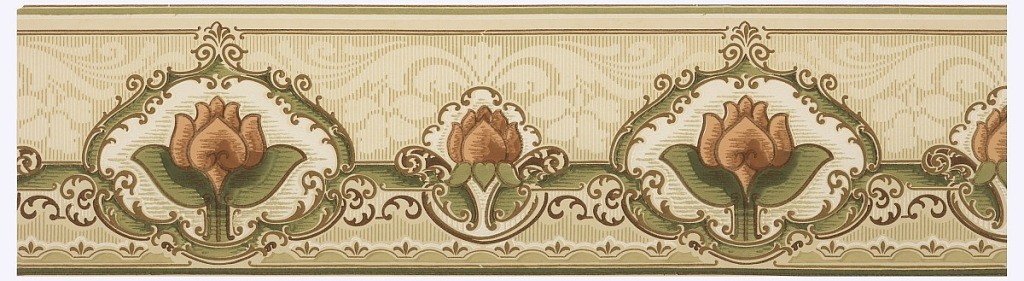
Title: Sidewall and border
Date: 1890–1920
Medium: Machine-printed
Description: Peach water lillies, green and gold.